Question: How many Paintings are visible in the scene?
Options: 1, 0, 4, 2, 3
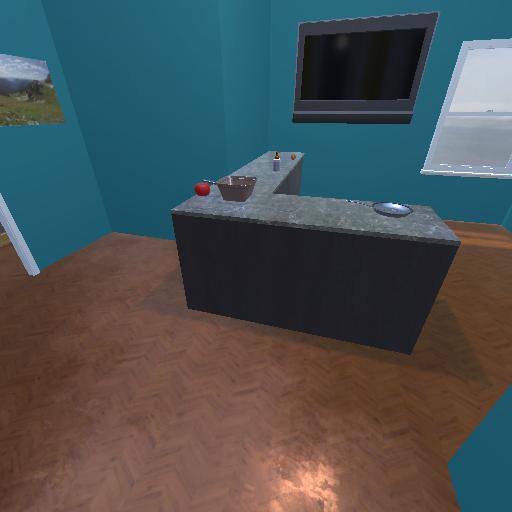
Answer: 1